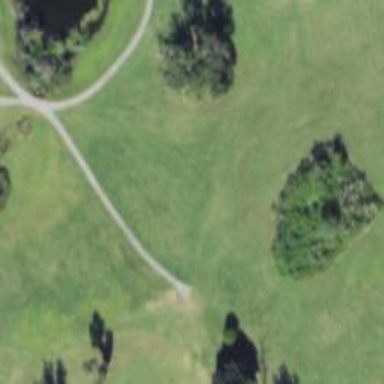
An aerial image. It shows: Footway that serves as golf path.